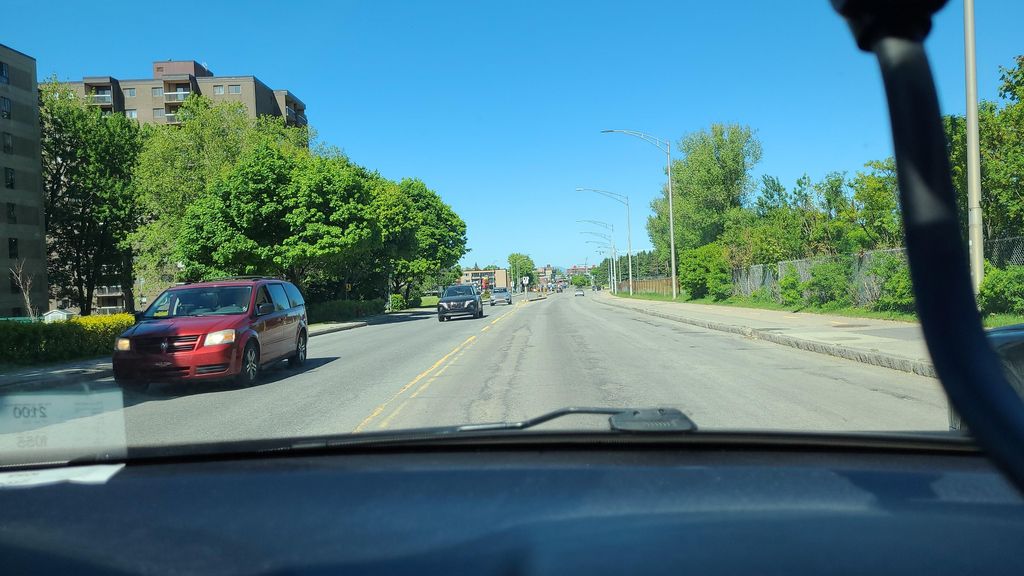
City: quebec_city